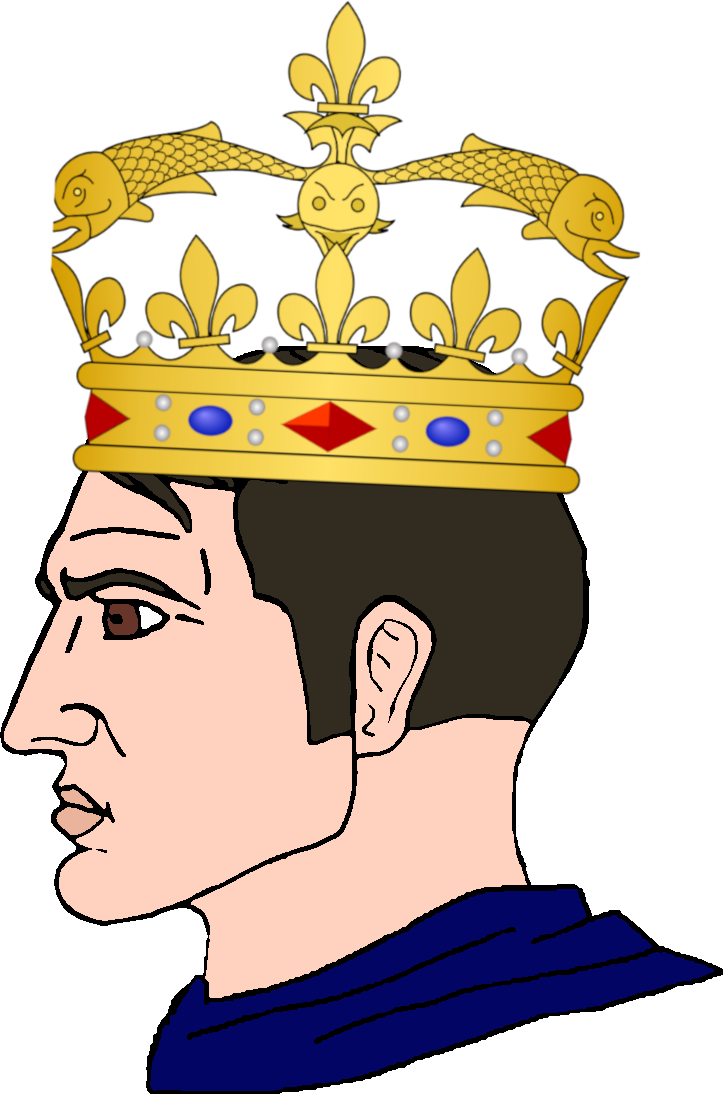
Label: 4_Yes_Chad